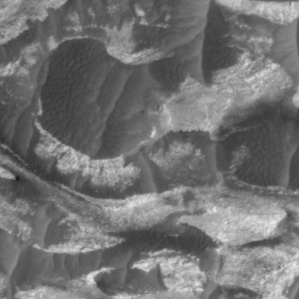
Label: non_frost